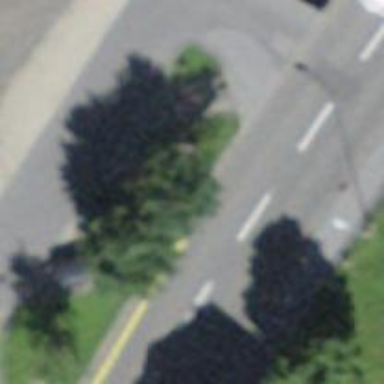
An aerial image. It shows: Parking area with surface.